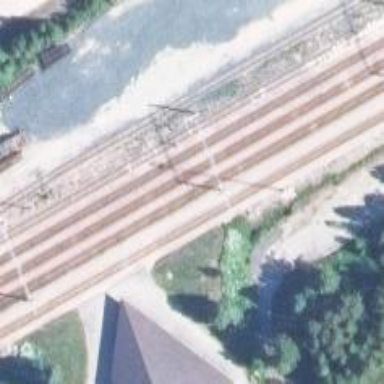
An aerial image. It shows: View of railway yard.